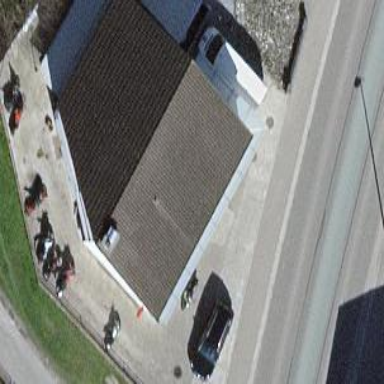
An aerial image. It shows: Motorcycle shop.